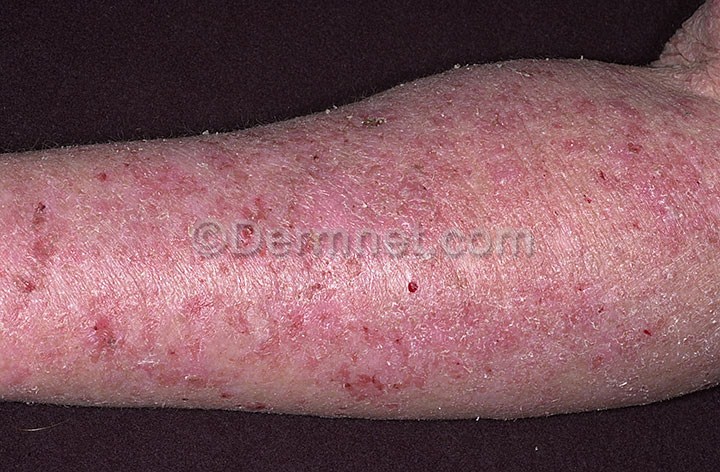
Disease: Eczema Photos